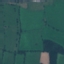
Land use / land cover class: Pasture